Question: I have following problem. I'm using google maps in php to get the address of latitude and longitude and a map snapshot of this location.
To obtain address I use following code:
'''
// INITIALIZING CURL
$returnValue = NULL;
$ch = curl_init();
// SERVICE CALL
$url = "http://maps.googleapis.com/maps/api/geocode/json?latlng=".$lat.",".$lon."&sensor=false";
// SETTING PARAMS OF CURL
curl_setopt($ch, CURLOPT_URL, $url);
curl_setopt($ch, CURLOPT_RETURNTRANSFER, TRUE);
// GETTING AND RESULTING RESULT
$result_part = curl_exec($ch);
$json = json_decode($result_part, TRUE);
'''
And I parse obtained JSON as follows:
'''
// PARSING RESULTS FROM JSON
if (isset($json['results'])) {
foreach ($json['results'] as $result_part) {
foreach ($result_part['address_components'] as $address_component) {
$types = $address_component['types'];
// GETTING STREET
if (in_array('route', $types)) {
$addr = $address_component['long_name'];
}
// GETTING STREET NUMBER
if (in_array('street_number', $types)) {
$number = $address_component['long_name'];
}
// GETTING COUNTRY
if (in_array('country', $types)) {
$country = $address_component['long_name'];
}
// GETTING POSTAL CODE
if (in_array('postal_code', $types)) {
$postal_code = $address_component['long_name'];
}
// GETTING CITY
if (in_array('locality', $types)) {
$city = $address_component['long_name'];
}
}
}
}
'''
It works fine but sometimes the address is not obtained. It looks like some overload of requests but I dont understand why because the site that I'm programming is not accessible yet for other people.
Other problem connected to this is the map snapshots. Here is the code:
'''
<? echo "<a href = "https://maps.google.com/maps?q=".$lat.",".$lon."" target="_blank">" ?>
<? echo "<img src="http://maps.googleapis.com/maps/api/staticmap?center=" . $lat . "," . $lon . "&zoom=16&size=200x200&markers=color:blue%7Clabel:I%7C" . $lat . "," . $lon . "&sensor=false" alt="google maps" width="200" height="200" /></a>" ?>
'''
This works also fine but sometimes I obtain image like this:

I doubt that I exceeded the limit.
Any ideas ? Thank you for your answers.
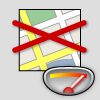
Answer: As @geocodezip has suggested it could be because of not using a key.
Also as per the reverse geocoding documentation on :
<URL>
> Note: Reverse geocoding is an estimate. The geocoder will attempt to find the closest addressable location within a certain tolerance; if no match is found, the geocoder will return zero results.